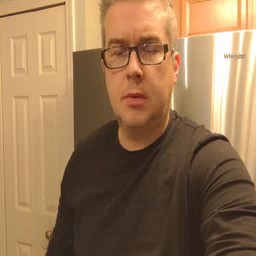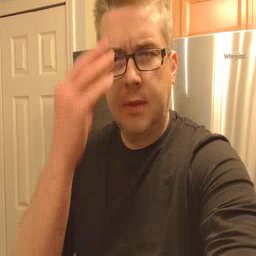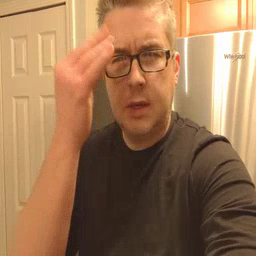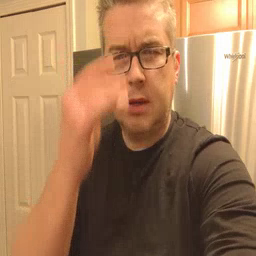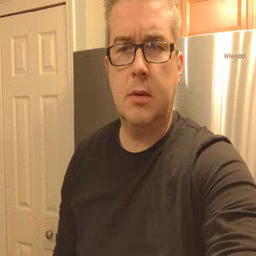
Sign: think